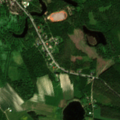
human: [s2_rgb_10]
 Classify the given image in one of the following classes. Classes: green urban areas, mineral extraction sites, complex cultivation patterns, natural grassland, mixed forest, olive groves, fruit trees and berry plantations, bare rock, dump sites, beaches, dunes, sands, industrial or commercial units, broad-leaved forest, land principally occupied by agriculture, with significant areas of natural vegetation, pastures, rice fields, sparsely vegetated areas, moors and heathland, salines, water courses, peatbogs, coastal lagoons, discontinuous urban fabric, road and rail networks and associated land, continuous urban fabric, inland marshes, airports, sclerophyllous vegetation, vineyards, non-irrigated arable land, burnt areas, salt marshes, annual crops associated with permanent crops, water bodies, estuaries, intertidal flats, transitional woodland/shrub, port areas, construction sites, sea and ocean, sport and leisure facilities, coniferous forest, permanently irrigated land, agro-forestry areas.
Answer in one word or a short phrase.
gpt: discontinuous urban fabric, land principally occupied by agriculture, with significant areas of natural vegetation, coniferous forest, mixed forest